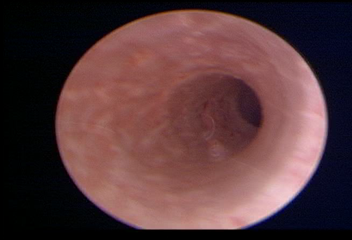
Modality: WLC
Class: Normal mucosa
Bladder cancer association: No